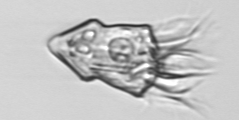
Label: Strombidium_inclinatum